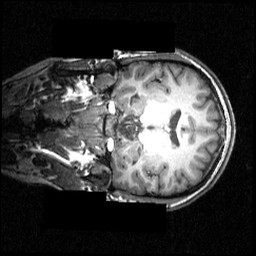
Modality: T1w
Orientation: coronal
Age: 20
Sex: female
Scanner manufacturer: siemens
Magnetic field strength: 3.951 T
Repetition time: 1.5 s
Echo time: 0.00335 s